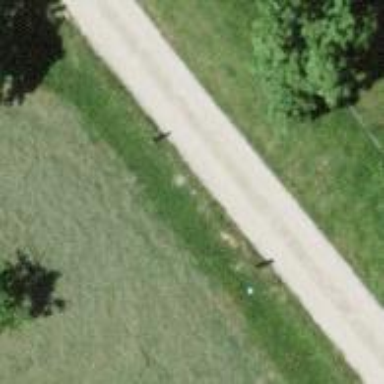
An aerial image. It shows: Well-maintained track road with grade 1 tracktype.